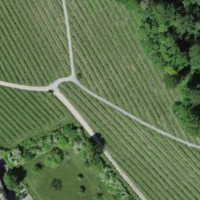
EUNIS habitat code: 53
Species observed at this site:
Misumena vatia
Celastrina argiolus
Cydonia oblonga